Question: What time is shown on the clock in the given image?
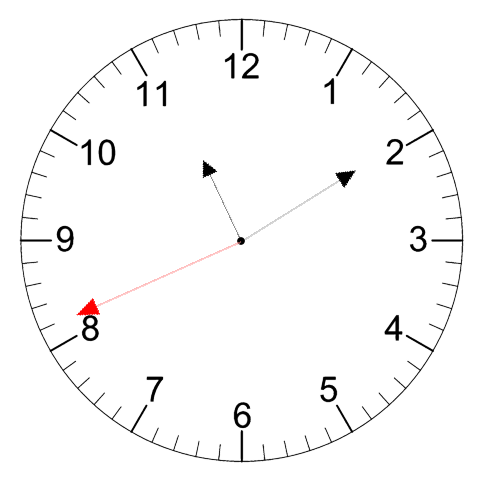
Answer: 11:09:41